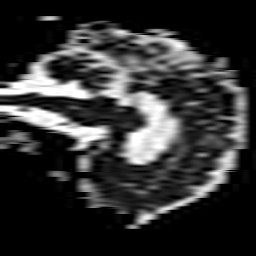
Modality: ADC
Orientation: sagittal
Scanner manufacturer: philips
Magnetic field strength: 3 T
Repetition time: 4.654 s
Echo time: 0.07459 s